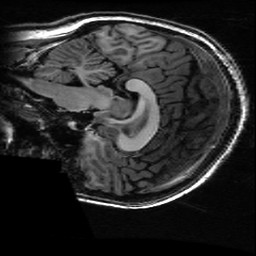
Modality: T1w
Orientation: sagittal
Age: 21
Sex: female
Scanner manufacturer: ge
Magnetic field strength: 3 T
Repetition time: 0.01144 s
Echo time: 0.005012 s